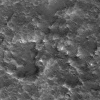
Atmospheric dust classification: not_dusty